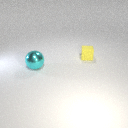
large cyan metal sphere to the left of small yellow rubber cube